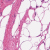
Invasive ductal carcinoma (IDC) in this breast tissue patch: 0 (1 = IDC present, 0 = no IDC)